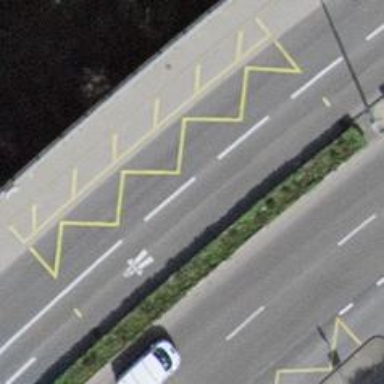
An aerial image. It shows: Bus stop with designated public transport stop position.